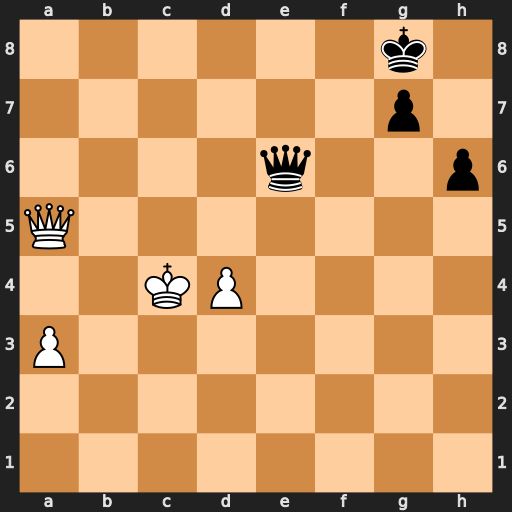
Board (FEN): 6k1/6p1/4q2p/Q7/2KP4/P7/8/8
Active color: w
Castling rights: -
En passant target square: -
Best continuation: Qd5 Qxd5+ Kxd5